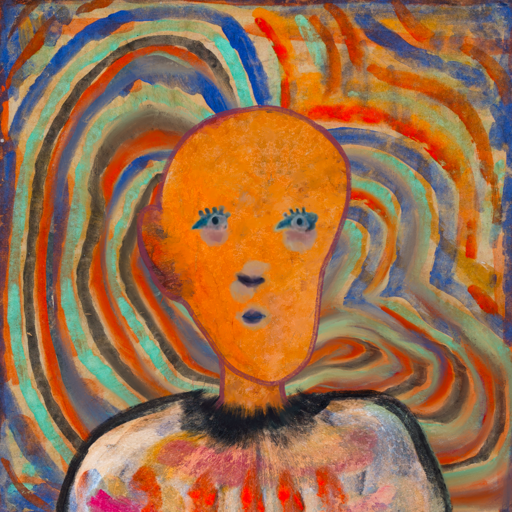
Background: Sisters, Head And Neck Front: Hypocrite, Face Front: Hill_Girl, Bust: Childish, Hair Front: Blank, Head Accessory: Blank, Second Necklace: Blank, Necklace: Blank, Baby: Blank